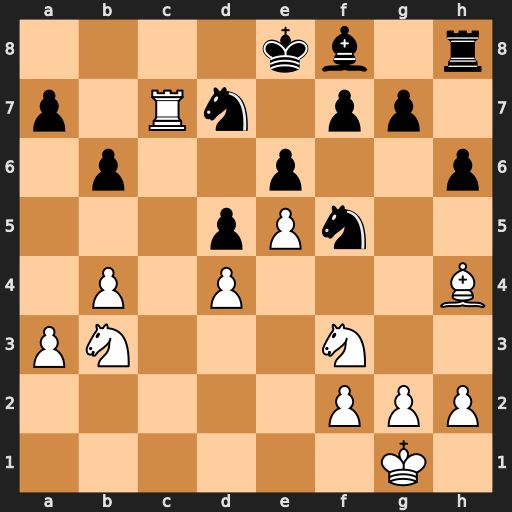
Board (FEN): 4kb1r/p1Rn1pp1/1p2p2p/3pPn2/1P1P3B/PN3N2/5PPP/6K1
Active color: w
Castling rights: k
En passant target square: -
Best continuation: Rc8#